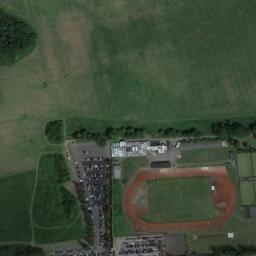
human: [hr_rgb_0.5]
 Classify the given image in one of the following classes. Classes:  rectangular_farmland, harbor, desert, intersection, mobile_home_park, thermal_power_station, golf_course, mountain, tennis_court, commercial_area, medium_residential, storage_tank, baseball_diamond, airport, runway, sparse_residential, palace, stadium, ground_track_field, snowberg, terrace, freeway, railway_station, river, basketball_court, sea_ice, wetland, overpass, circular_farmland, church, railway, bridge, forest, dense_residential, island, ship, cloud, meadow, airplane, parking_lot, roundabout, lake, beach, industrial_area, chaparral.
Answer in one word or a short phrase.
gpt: ground_track_field